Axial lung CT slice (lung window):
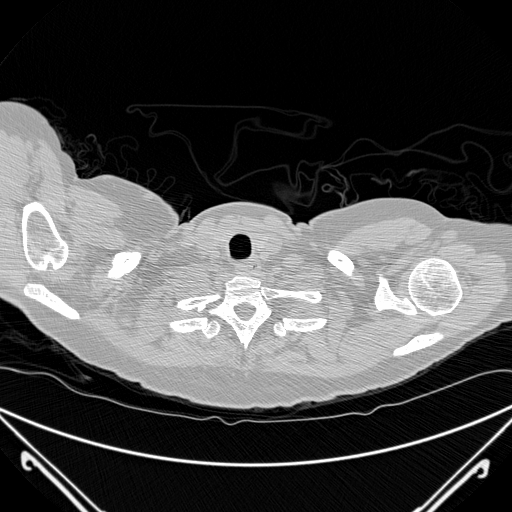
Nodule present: no